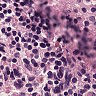
Metastatic tissue present: yes